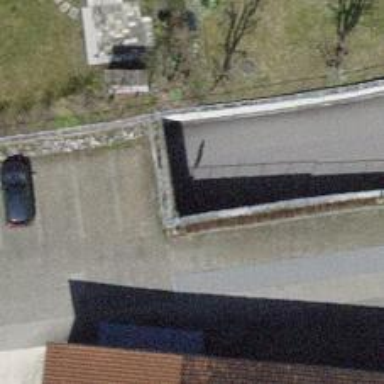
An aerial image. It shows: Parking entrance.